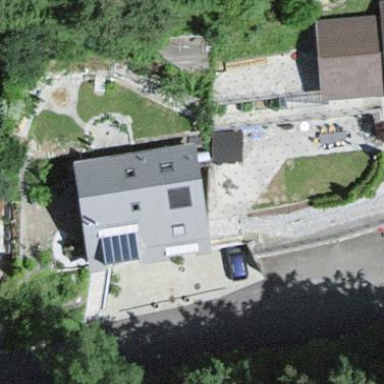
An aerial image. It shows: Simple house.